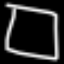
Label: square